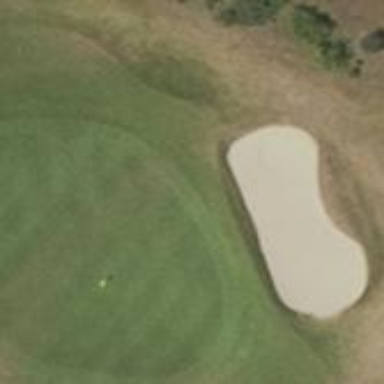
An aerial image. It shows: Golf green.